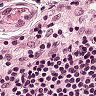
Metastatic tissue present: no